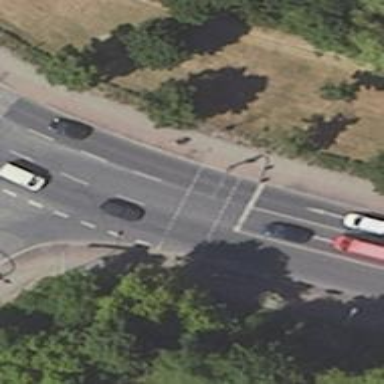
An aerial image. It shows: Path with asphalt surface featuring cycleway crossing.